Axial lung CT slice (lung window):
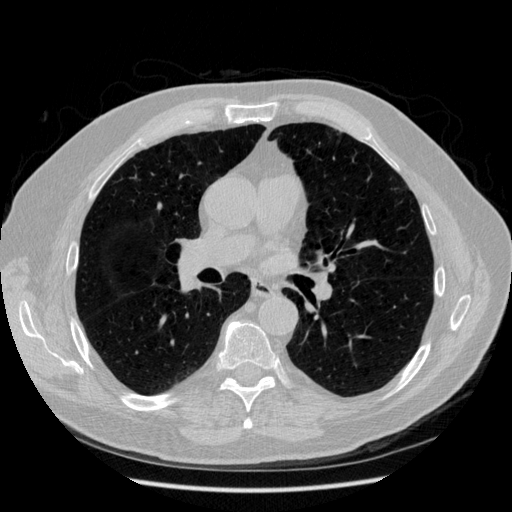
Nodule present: no